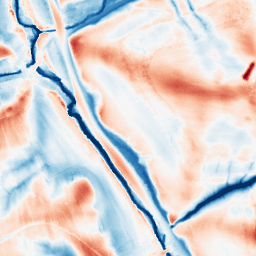
Category: edge_preserving
Decomposition family: guided
Decomposition parameters: radius: 16
eps: 0.001
Upsampling method: sinc_hamming
Upsampling parameters: scale: 2
kernel_size: 16
Upsampling scale: 2